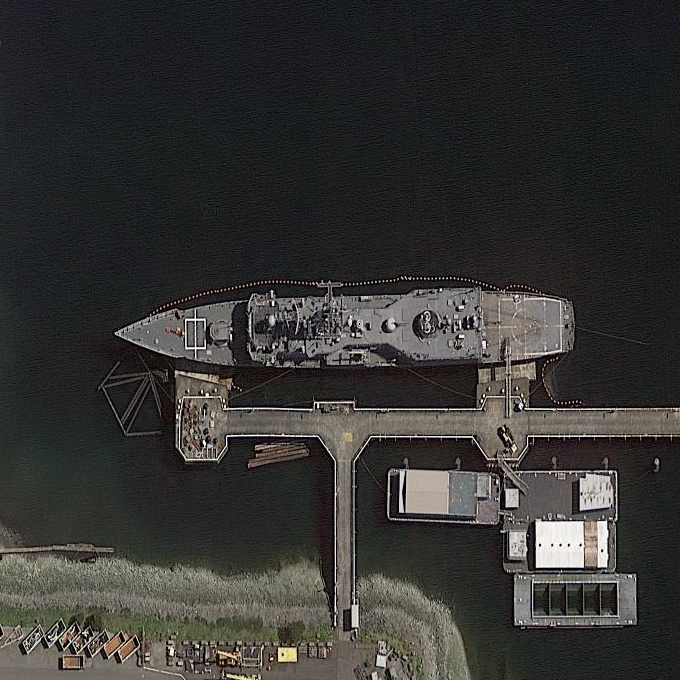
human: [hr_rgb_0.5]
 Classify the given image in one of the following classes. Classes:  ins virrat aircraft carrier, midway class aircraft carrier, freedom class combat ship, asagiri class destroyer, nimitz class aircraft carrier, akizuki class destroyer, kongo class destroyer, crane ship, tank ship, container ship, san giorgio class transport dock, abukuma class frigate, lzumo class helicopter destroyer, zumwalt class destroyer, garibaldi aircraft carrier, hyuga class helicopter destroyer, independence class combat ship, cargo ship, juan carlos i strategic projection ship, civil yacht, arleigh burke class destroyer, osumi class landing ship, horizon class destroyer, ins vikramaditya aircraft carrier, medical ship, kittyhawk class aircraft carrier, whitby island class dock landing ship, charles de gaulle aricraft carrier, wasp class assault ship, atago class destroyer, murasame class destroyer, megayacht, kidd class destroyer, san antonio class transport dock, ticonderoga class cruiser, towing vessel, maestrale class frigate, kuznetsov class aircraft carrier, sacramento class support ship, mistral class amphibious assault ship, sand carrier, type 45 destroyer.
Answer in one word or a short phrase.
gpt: Ticonderoga class cruiser